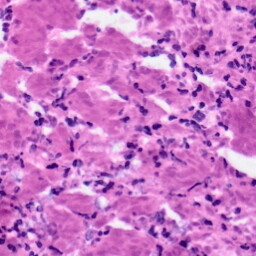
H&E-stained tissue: Pancreatic